Field crop: maize
Growth stage: 2
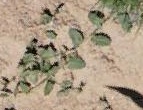
Species: convolvulus